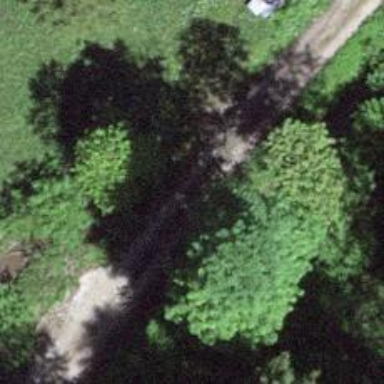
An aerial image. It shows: Gravel track on bridge with grade2 track type.